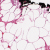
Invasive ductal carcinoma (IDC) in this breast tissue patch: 0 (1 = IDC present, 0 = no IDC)